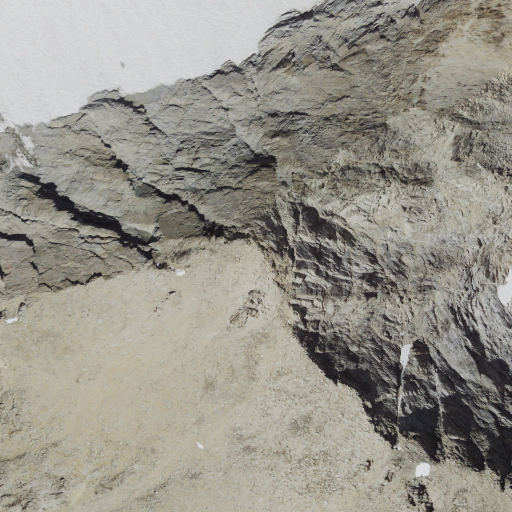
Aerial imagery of mountain in California named Mount Thompson containing barren land, shrub, grassland, and snow